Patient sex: M
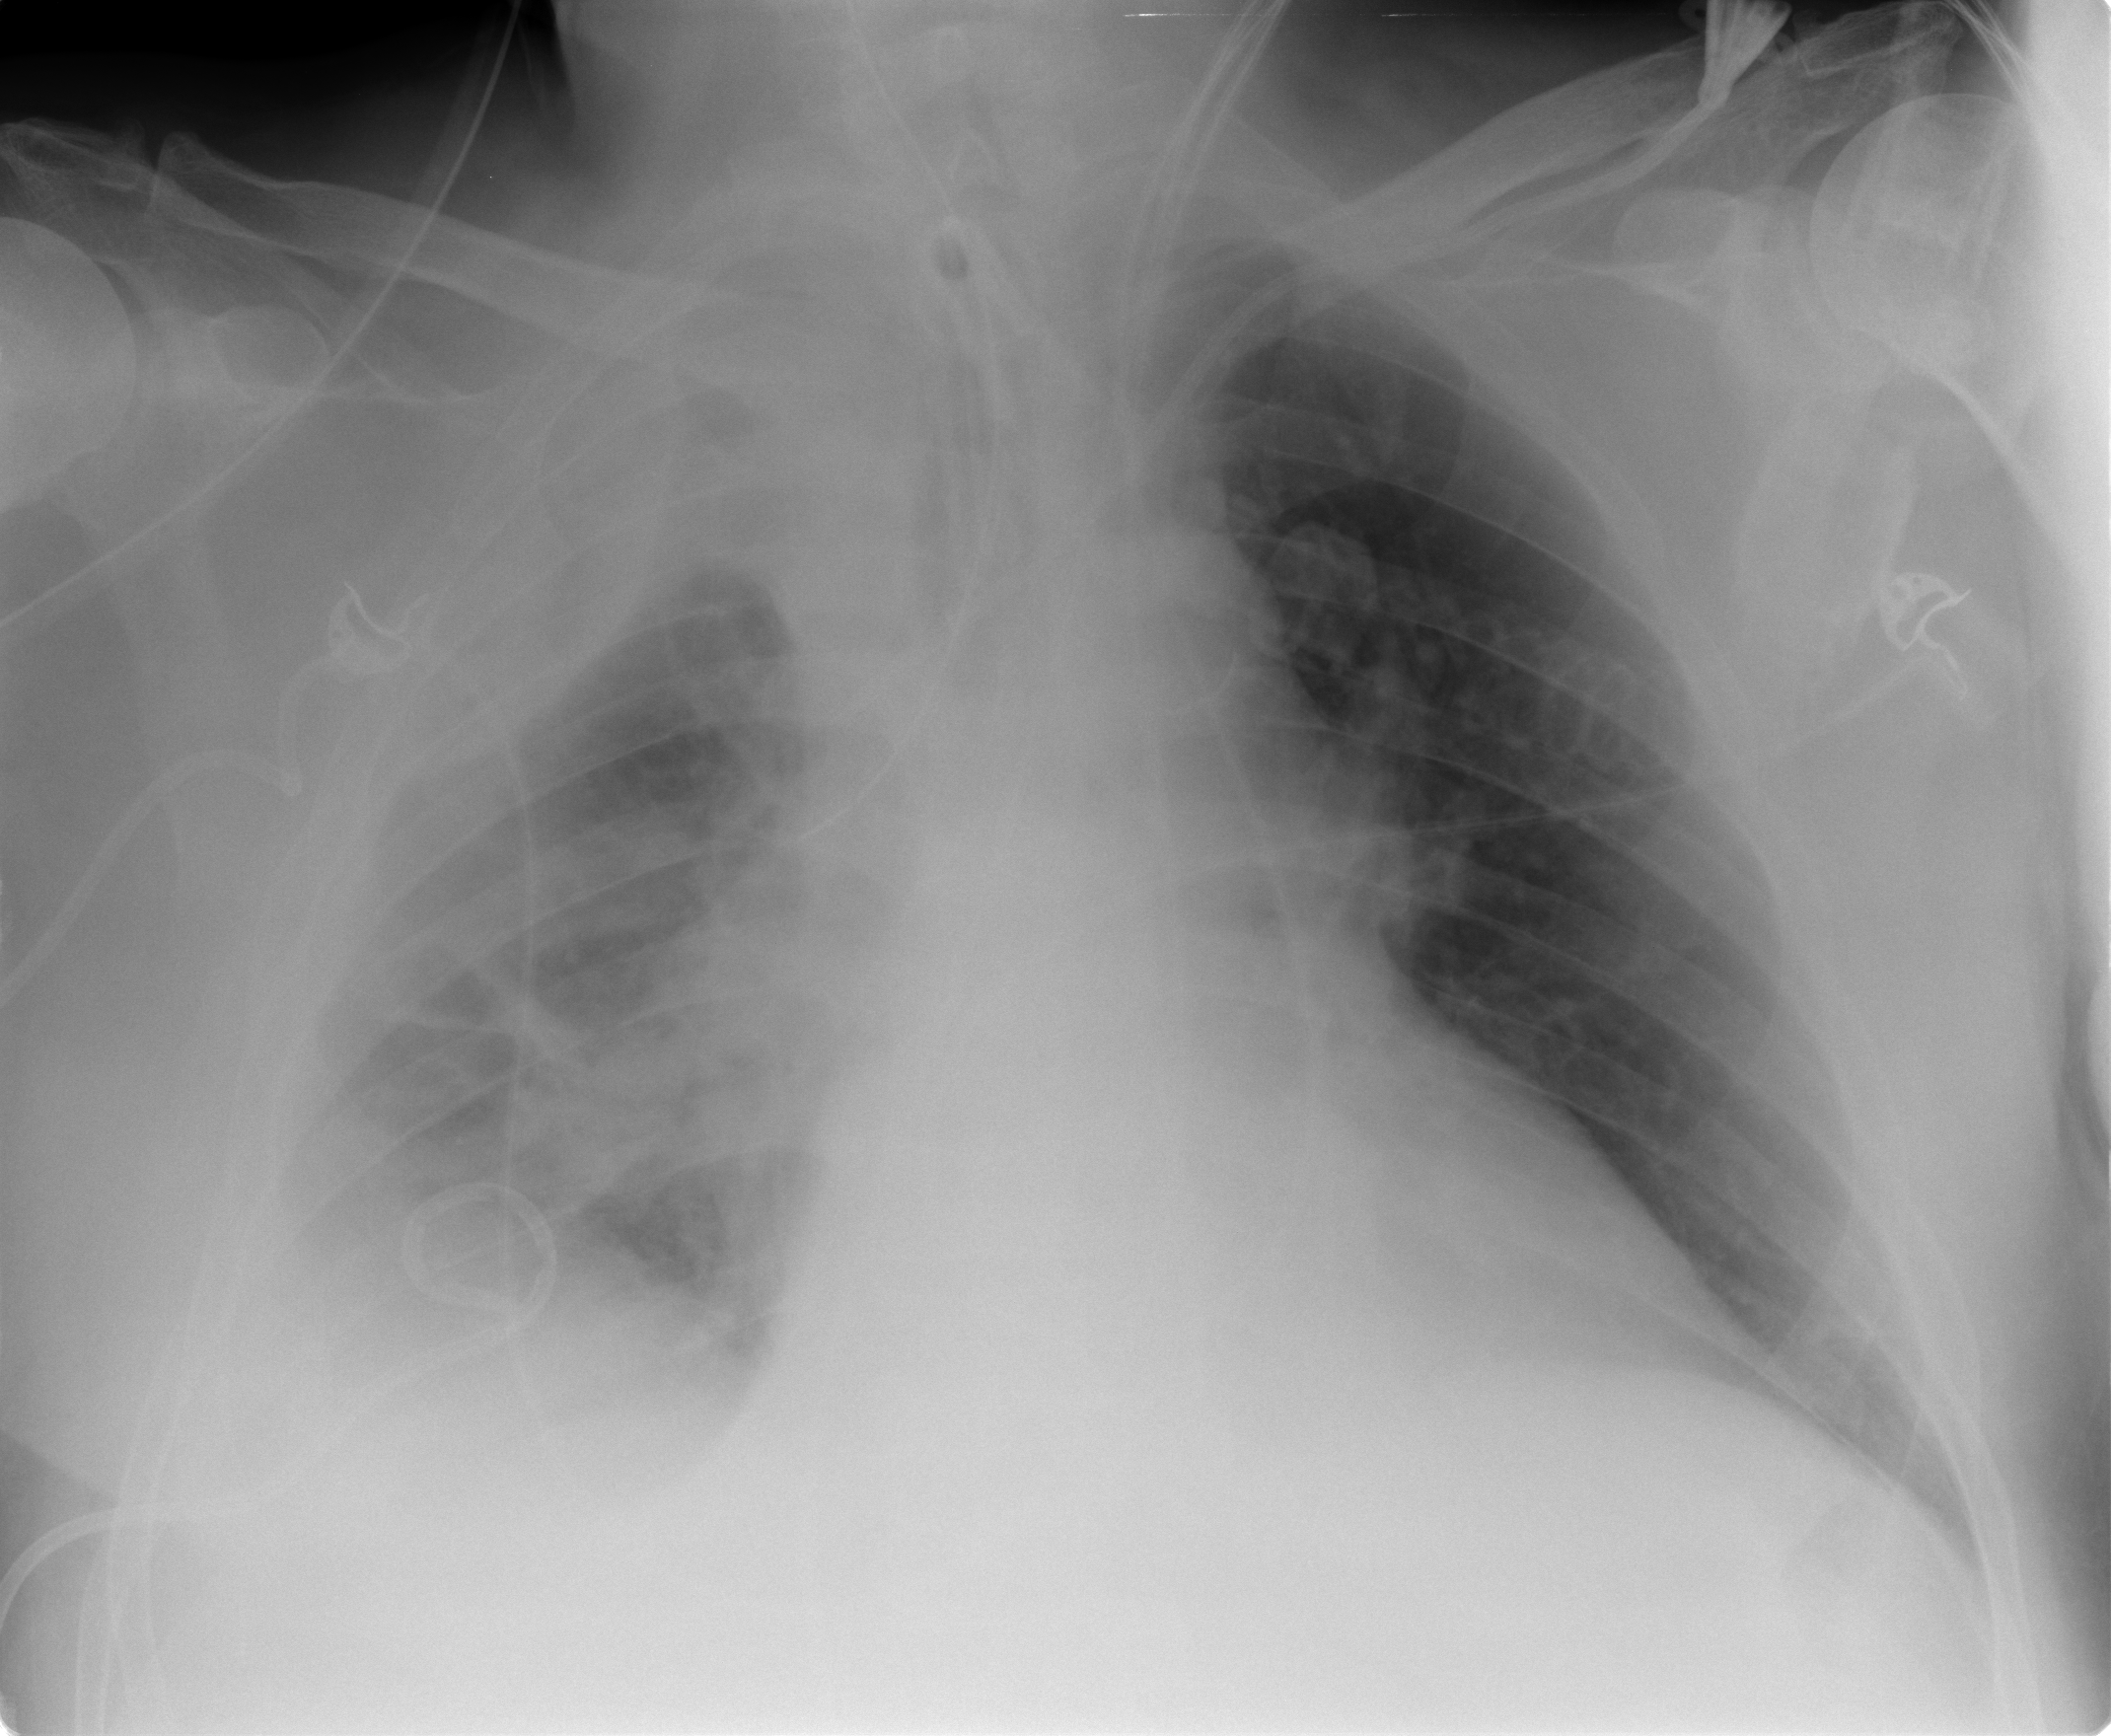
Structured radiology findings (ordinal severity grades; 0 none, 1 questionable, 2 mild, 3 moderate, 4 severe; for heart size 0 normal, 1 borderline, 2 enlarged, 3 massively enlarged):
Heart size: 2
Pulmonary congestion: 1
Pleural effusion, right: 2
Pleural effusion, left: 0
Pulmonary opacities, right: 3
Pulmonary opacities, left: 0
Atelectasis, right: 3
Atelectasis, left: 0